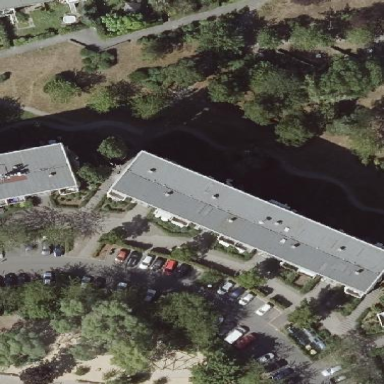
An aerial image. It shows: Flat-roofed apartment building.